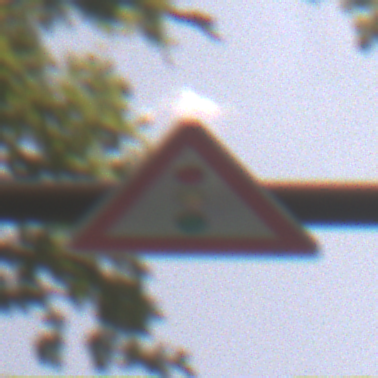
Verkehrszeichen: Lichtzeichenanlage
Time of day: Midday
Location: Outdoor (Nature)
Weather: PartlyCloudy
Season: NotSpecified
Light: Natural